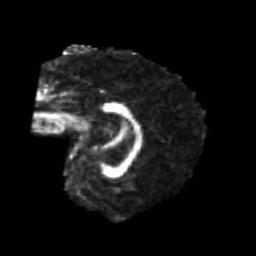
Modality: FA
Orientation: sagittal
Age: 23
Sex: female
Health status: healthy
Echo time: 0.074 s